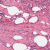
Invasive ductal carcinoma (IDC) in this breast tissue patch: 0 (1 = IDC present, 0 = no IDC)